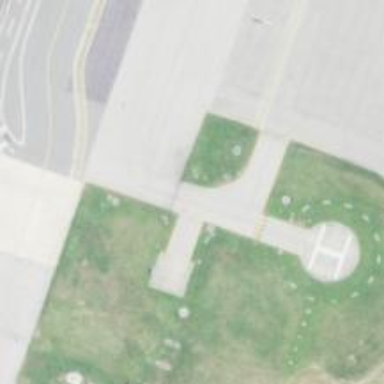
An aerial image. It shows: View of taxiway at the airport.